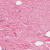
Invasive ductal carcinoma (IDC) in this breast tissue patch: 0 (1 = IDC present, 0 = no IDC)